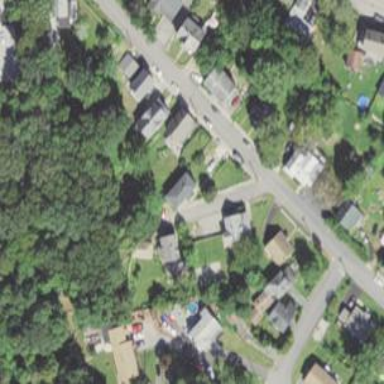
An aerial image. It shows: Residential driveway designated as service road.